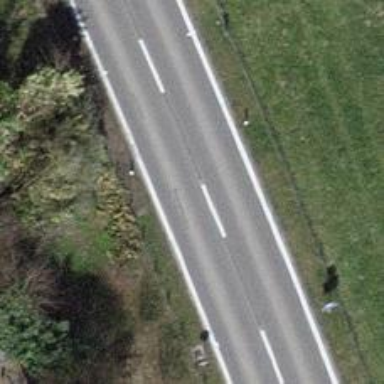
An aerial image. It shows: Secondary road.